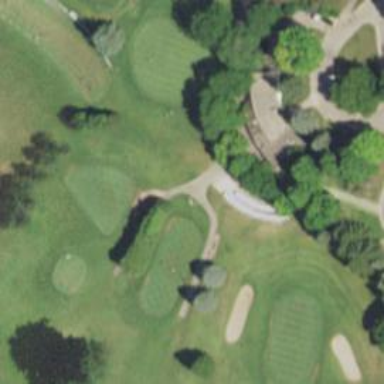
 commonly known as cartpath on golf course."